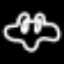
Label: frog